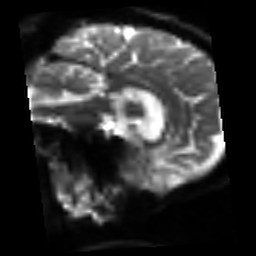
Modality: sbref
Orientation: sagittal
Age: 75
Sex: female
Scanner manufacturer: siemens
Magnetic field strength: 3 T
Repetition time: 3.2 s
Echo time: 0.081 s